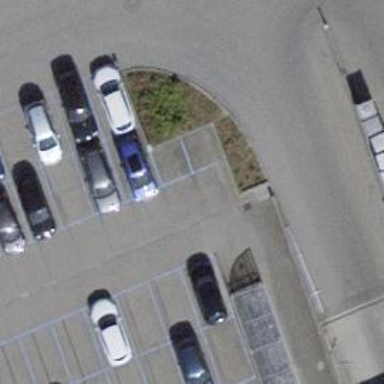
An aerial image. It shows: Asphalt parking aisle road for service vehicles.